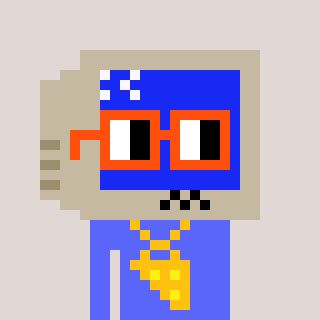
a pixel art character with square orange glasses, a old monitor-shaped head and a purple-colored body on a warm background